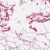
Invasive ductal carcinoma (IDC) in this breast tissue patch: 0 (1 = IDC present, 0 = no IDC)